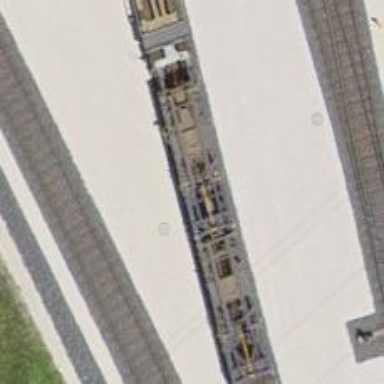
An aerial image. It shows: Single track railway in yard.